Field crop: tomato
Growth stage: 1
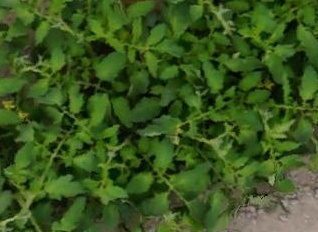
Species: tomato